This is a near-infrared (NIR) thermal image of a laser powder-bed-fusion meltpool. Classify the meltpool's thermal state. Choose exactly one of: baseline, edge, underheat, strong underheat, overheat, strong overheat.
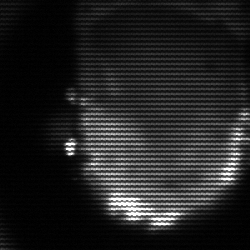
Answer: baseline